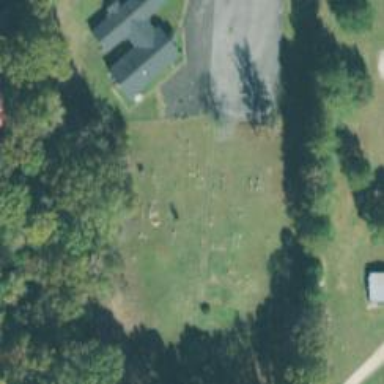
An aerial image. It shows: Cemetery.